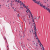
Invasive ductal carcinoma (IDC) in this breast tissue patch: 0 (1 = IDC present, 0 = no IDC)